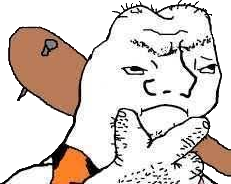
Label: 5_Grug